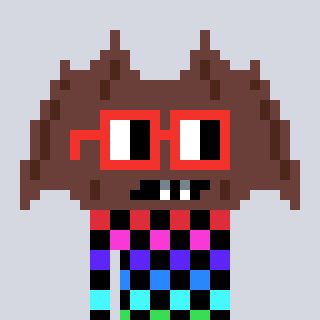
a pixel art character with square red glasses, a bat-shaped head and a teal-colored body on a cool background